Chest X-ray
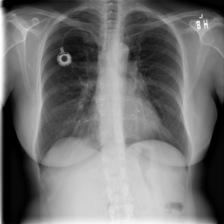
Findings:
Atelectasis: negative
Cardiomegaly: negative
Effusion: negative
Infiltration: positive
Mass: negative
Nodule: negative
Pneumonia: negative
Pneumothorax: negative
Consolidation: negative
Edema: negative
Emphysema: negative
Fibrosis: negative
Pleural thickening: negative
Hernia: negative